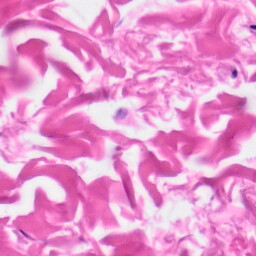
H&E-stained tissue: Skin